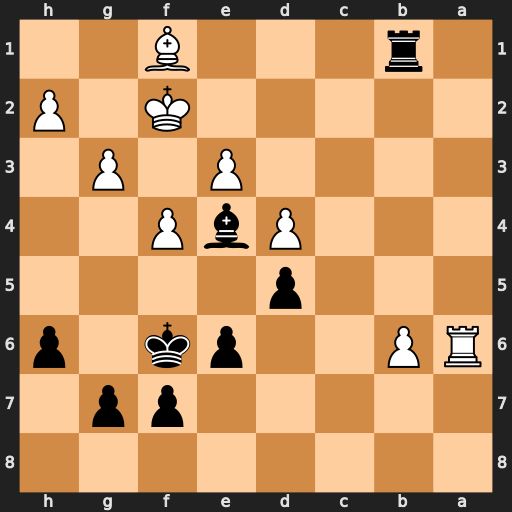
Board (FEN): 8/5pp1/RP2pk1p/3p4/3PbP2/4P1P1/5K1P/1r3B2
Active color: b
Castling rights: -
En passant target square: -
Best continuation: Rxf1+ Kxf1 Bd3+ Kf2 Bxa6